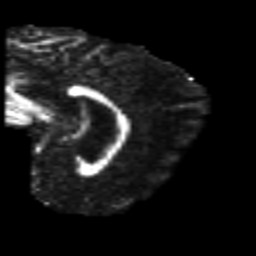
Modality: FA
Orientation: sagittal
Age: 46
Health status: ill
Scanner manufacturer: philips
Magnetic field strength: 3 T
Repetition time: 9 s
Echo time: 0.127 s